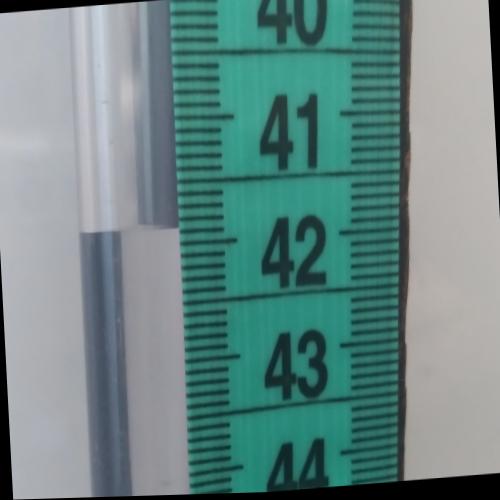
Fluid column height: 41.9 cm